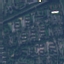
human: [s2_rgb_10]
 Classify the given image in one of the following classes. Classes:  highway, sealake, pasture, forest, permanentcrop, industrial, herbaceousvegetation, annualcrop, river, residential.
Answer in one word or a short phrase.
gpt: Residential